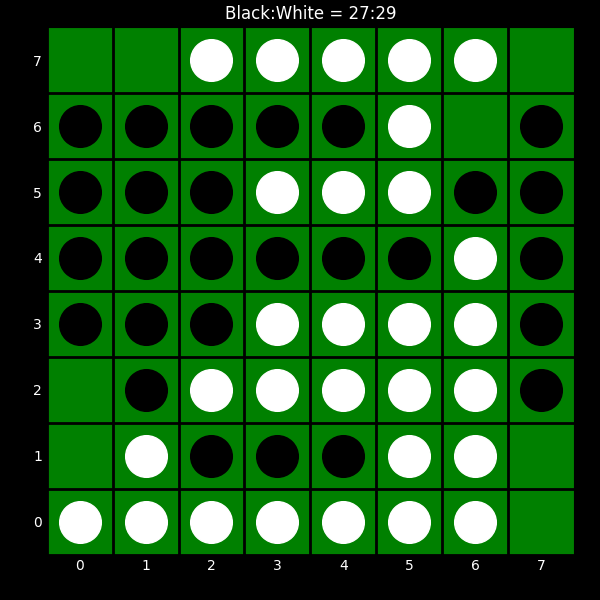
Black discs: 27
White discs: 29